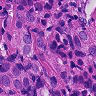
Metastatic tissue present: yes